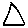
Label: triangle